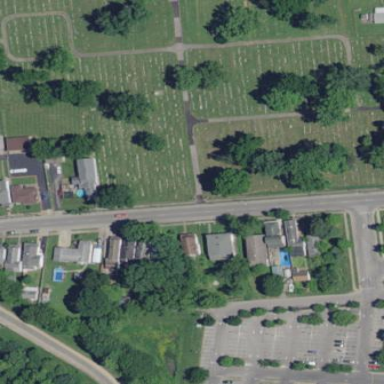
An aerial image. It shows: Cemetery.